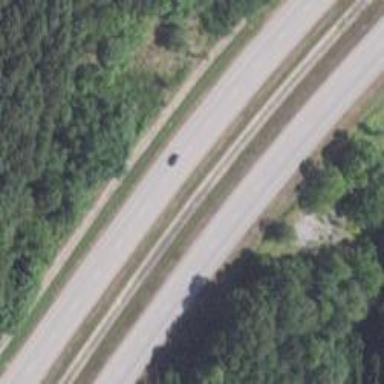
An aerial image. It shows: Asphalt road classified as trunk highway.